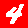
Digit: 4